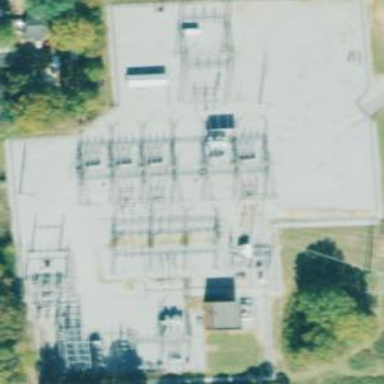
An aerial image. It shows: Fenced power substation at the transmission level.